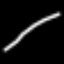
Label: line